Interaction volume radius: 5 \u00c5
Interaction volume height: 25 \u00c5
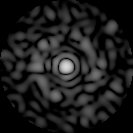
Disorder parameter: 0.8763